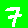
Digit: 7